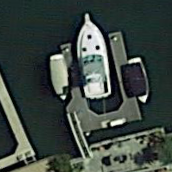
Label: Civil_yacht